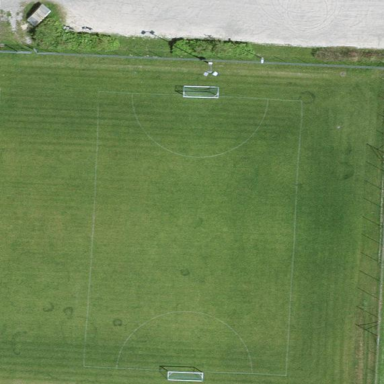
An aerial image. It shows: Grassy pitch for various sports activities.